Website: apple
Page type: customer-info-address
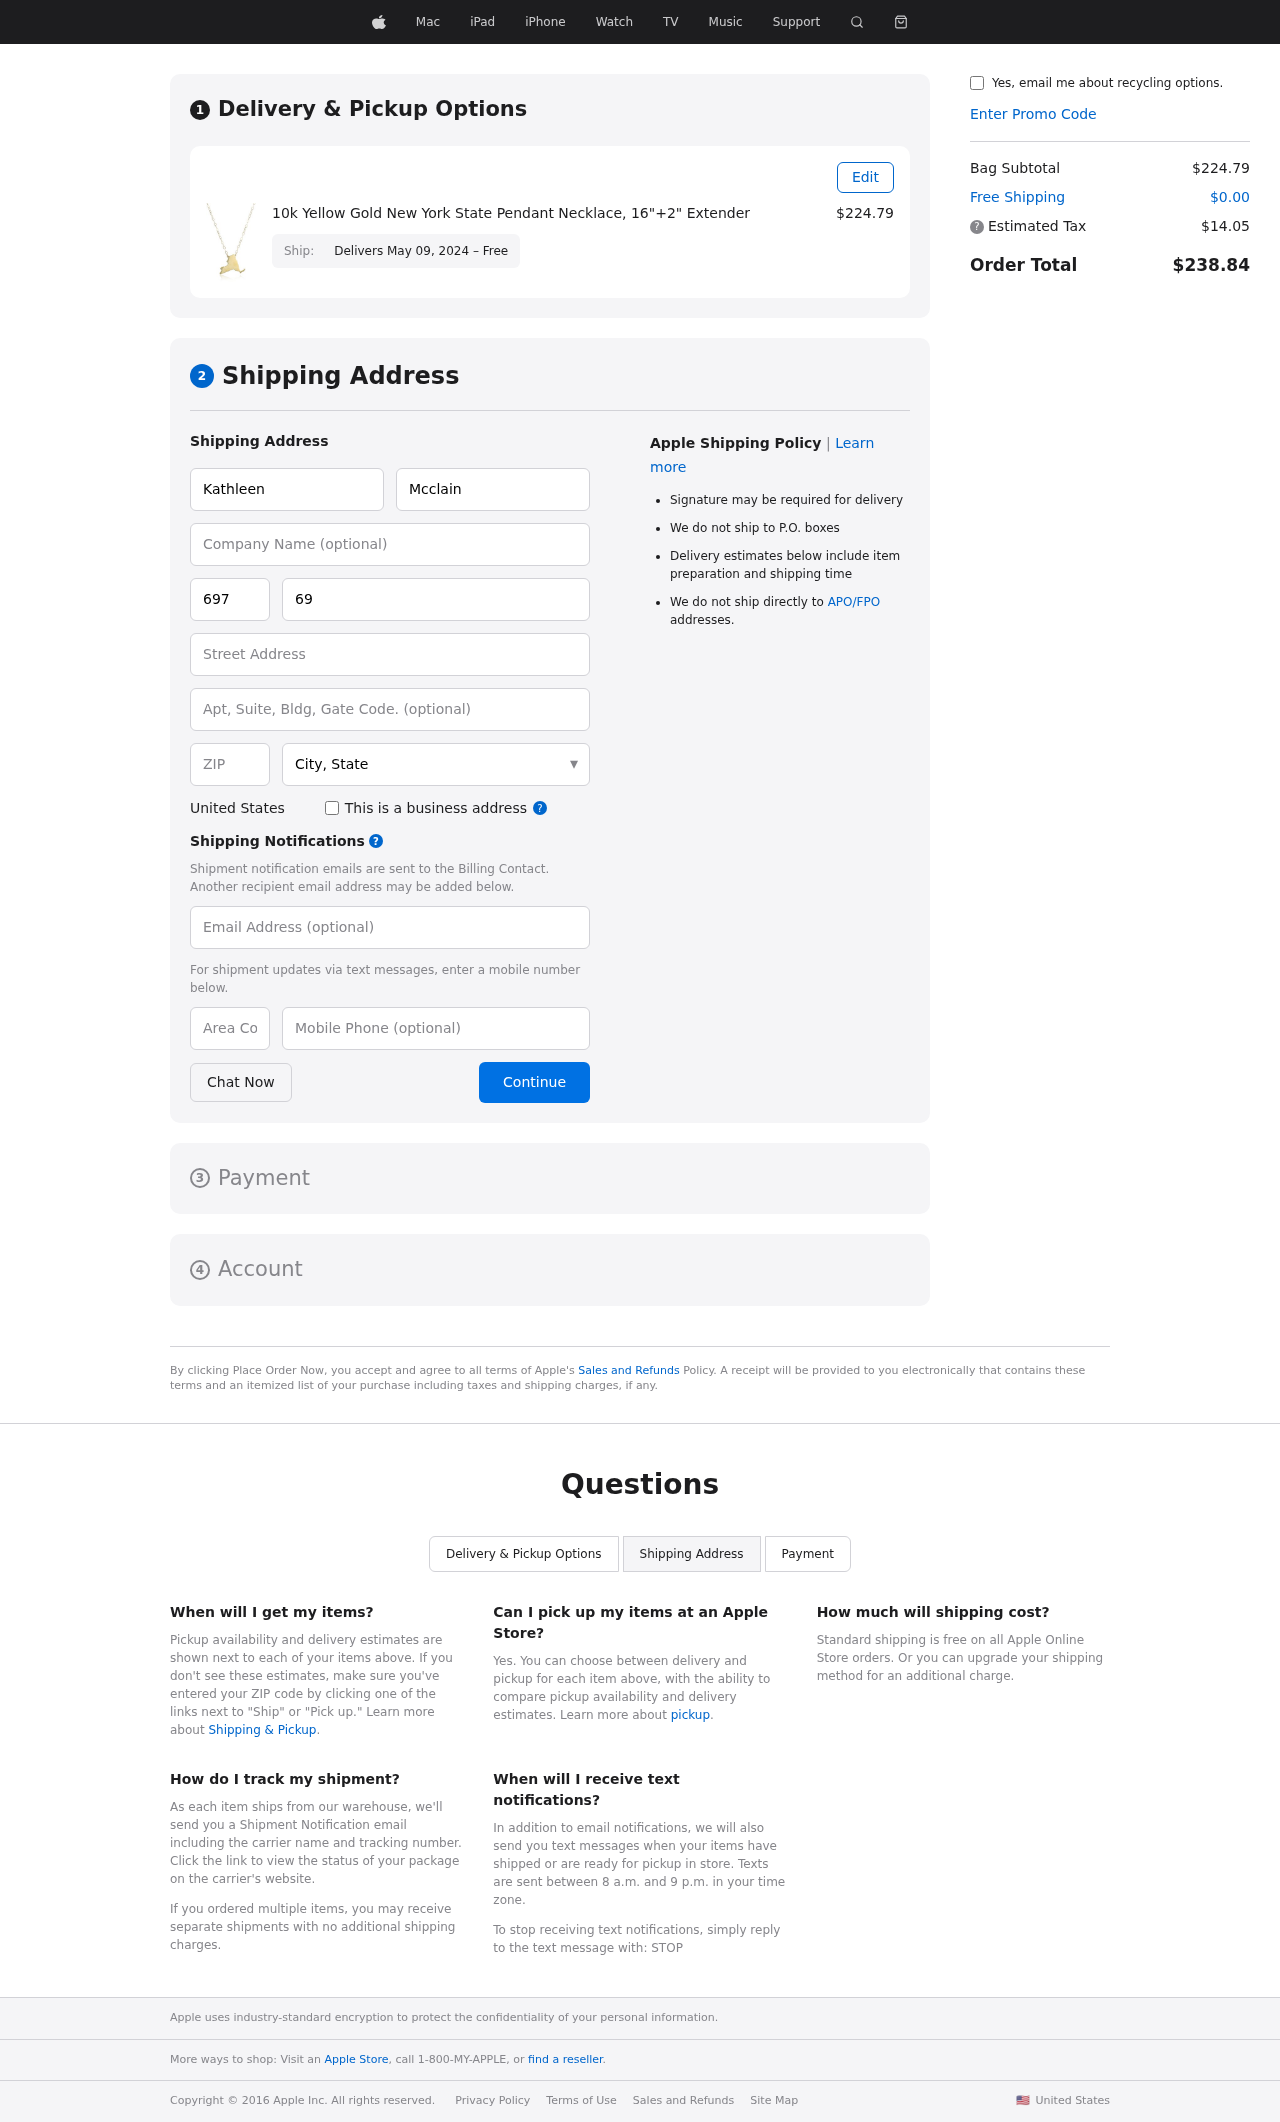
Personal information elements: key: PII_CITY_STATE
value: West Megan, GU
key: PII_COUNTRY
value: United States
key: PII_EMAIL
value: kathleen.mcclain@gmail.com
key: PII_FIRSTNAME
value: Kathleen
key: PII_LASTNAME
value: Mcclain
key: PII_PHONE
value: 6975171700
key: PII_PHONE_AREA
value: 697
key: PII_POSTCODE
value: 39431
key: PII_STREET
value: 7261 Vincent Skyway
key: PII_STREET2
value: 0860 Wilson Tunnel
Product elements: key: PRODUCT1_NAME
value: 10k Yellow Gold New York State Pendant Necklace, 16"+2" Extender
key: PRODUCT1_PRICE
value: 224.79
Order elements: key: ORDER_DELIVERY_DATE
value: Delivers May 09, 2024 – Free
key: ORDER_SUBTOTAL
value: $224.79
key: ORDER_SHIPPING_COST
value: $0.00
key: ORDER_TAX
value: $14.05
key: ORDER_TOTAL
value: $238.84